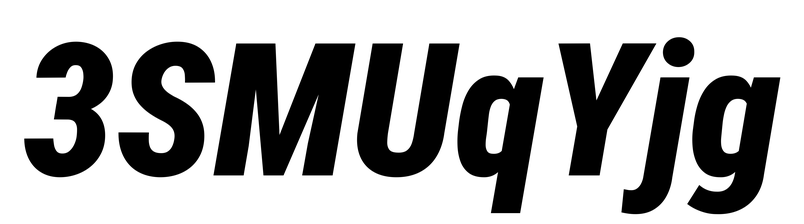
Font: Roboto-Italic_Condensed_Black_Italic